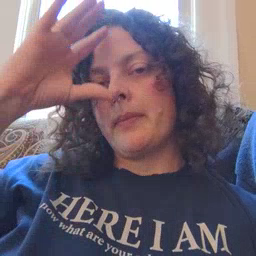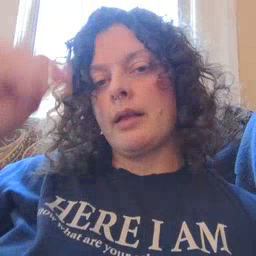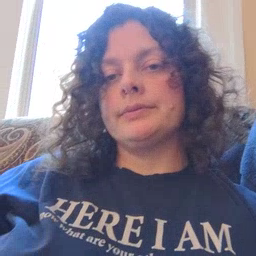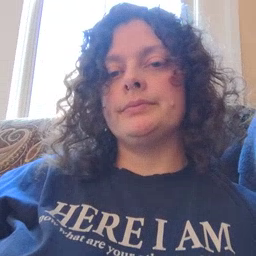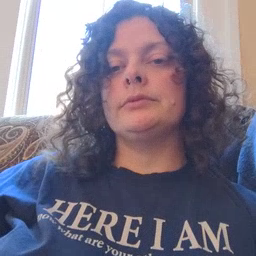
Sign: man